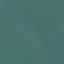
Land use / land cover class: SeaLake